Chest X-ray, AP view. Patient: 52 years old, sex M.
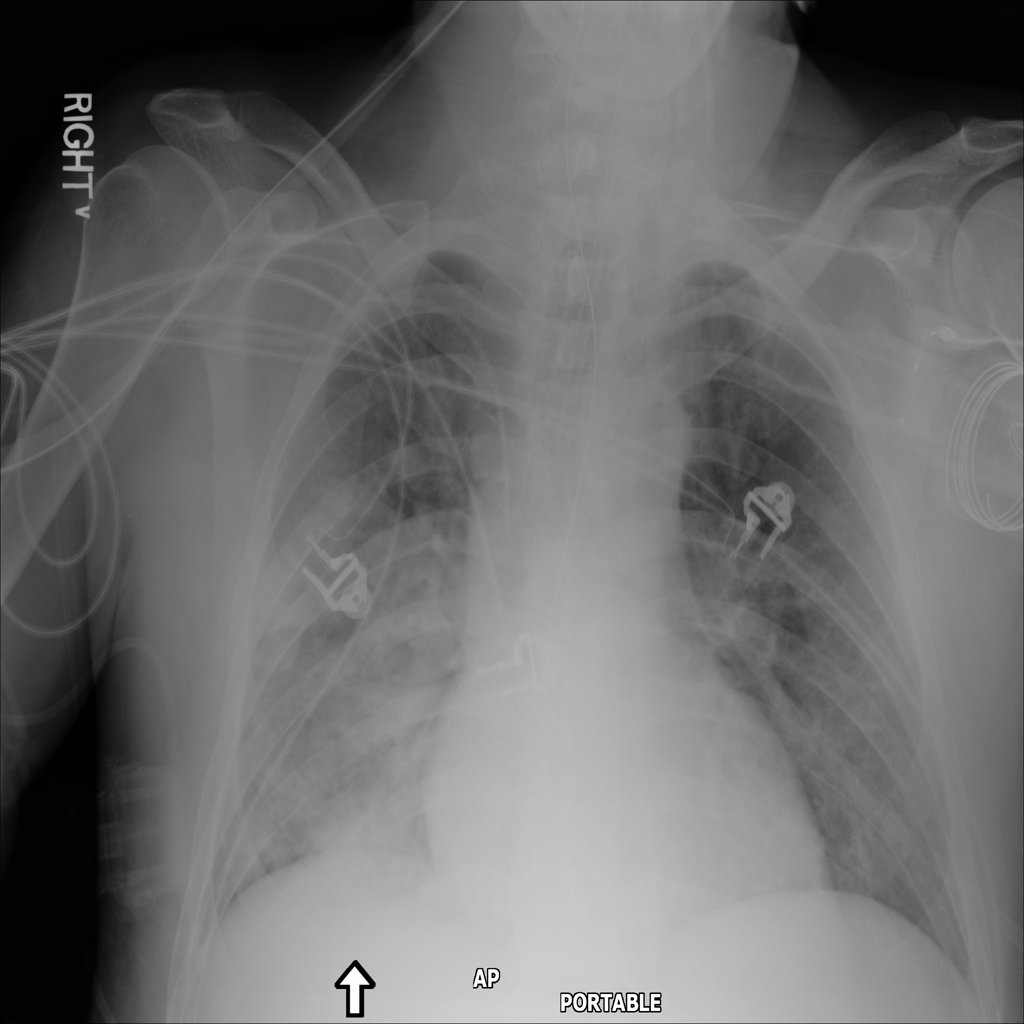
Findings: No Finding